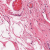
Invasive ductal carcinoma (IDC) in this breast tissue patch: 0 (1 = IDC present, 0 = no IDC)